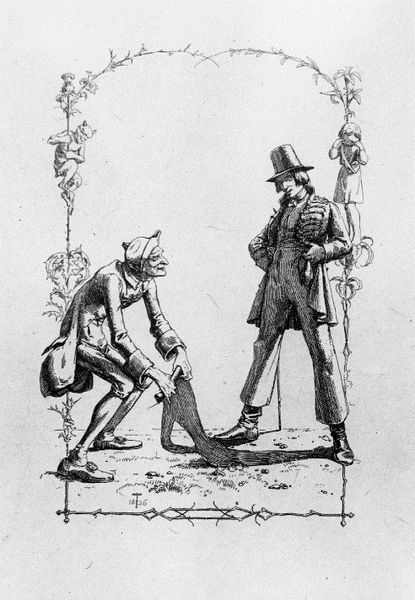
Titel: Der graue Mann nimmt Schlemihls Schatten auf und rollt ihn zusammen
Künstler: Adolf Schrödter
Standort: Karlsruhe
Institution: Staatliche Kunsthalle Karlsruhe
Schlagwörter: mann, schatten, weiß, menschen, mädchen, blumen, grau, haar, hut, hüte, kleider, licht, männer, schwarz, zeichnung, rosen, tier, wiese, gespräch, haube, muster, ornament, zylinder, anzug, hose, jacke, kappe, mütze, arm, geschichte, kleidung, rahmen, stehen, steine, tod, herr, signatur, zweige, busch, boden, figur, mantel, sitzend, stehend, kind, personen, blatt, girlande, pflanze, pflanzen, zilinder, gebeugt, kinder, sack, stock, affe, engel, ranken, beine, schrift, bogen, zwei, gehstock, schuhe, hosen, grafik, graphik, figuren, französisch, romantik, hat, men, people, white, frack, karikatur, black, conversation, nose, old, woman, streng, dekor, floral, goya, flowers, two, knie, revers, weste, dünn, hüften, strümpfe, alter, hager, narr, buch, zweig, weinen, hocken, druck, radierung, stich, dieb, gefahr, humor, illustration, raub, satire, schwarzweiß, faust, bleistift, stiefel, beutel, tasche, litographie, daumier, ranke, umschlag, hölle, teufel, angel, man, gefährlich, märchen, schatte, young, disteln, street, gebückt, verbeugen, bettler, suit, kunde, grass, edelmann, drawing, paper, taschen, ansehen, kupferstich, sünde, black and white, frame, look, armut, shadow, coat, caricature, cartoon, hats, sketch, boots, devil, laube, harlekin, schelm, grotesk, demut, cherubs, weinend, eulenspiegel, unterwelt, zeichung, stehlen, pants, shoes, diebstahl, branches, rankenwerk, clown, gentleman, top hat, steal, armer, demütig, rich, schneider, standing, poor, thief, gut und böse, short, tall, reicher, honoré daumier, position, stehelen, wilhelm busch, mnner, entfernt, thorns, pour, belustigt, knitting, t, demon, schwank, stance, hunchback, sir, kinjd, 1836, soul, bettöer, wear, taylor, peter schlemihl, kasperl, genrebild, spielkarte, biedermeier, rahmen teufel, aufrollen, schatten aufrollen, pagen, kinmd, teufekl, gard, menschen$bettler, gengleman, trickster, schlehmil, chamisso, 천사, 모자, 흑백사진, 악마, 그림자, 말라깽이, 우는아이, 도둑, 지배, 계급, 엉거주춤, 틀, thieve